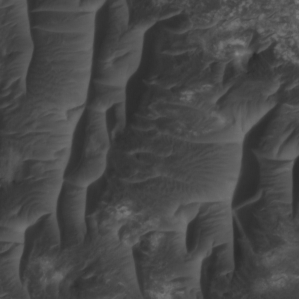
Label: non_frost